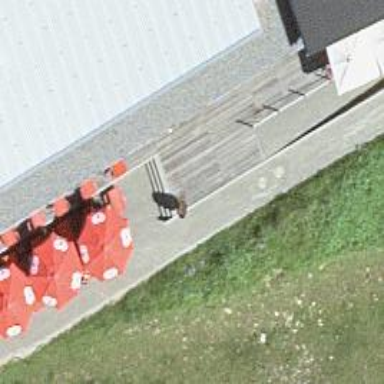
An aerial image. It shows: Outdoor seating area for leisure land.